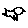
Label: bird